Breast ultrasound image
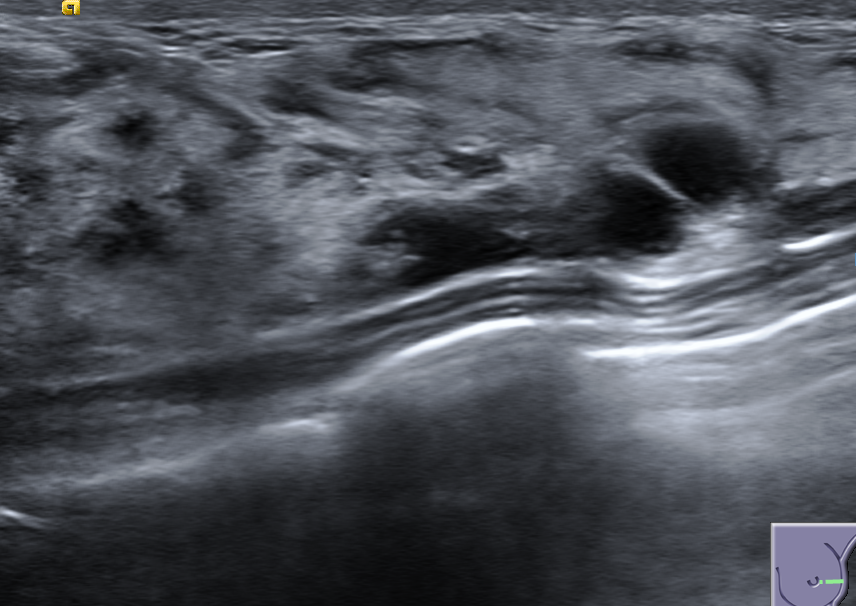
Diagnosis: benign